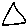
Label: triangle